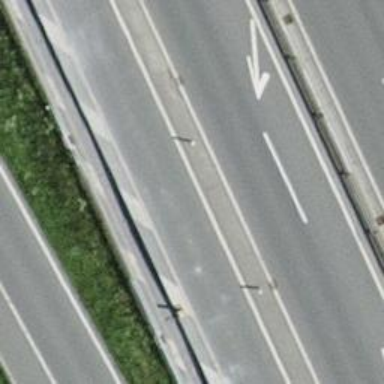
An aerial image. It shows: Asphalt trunk link road.